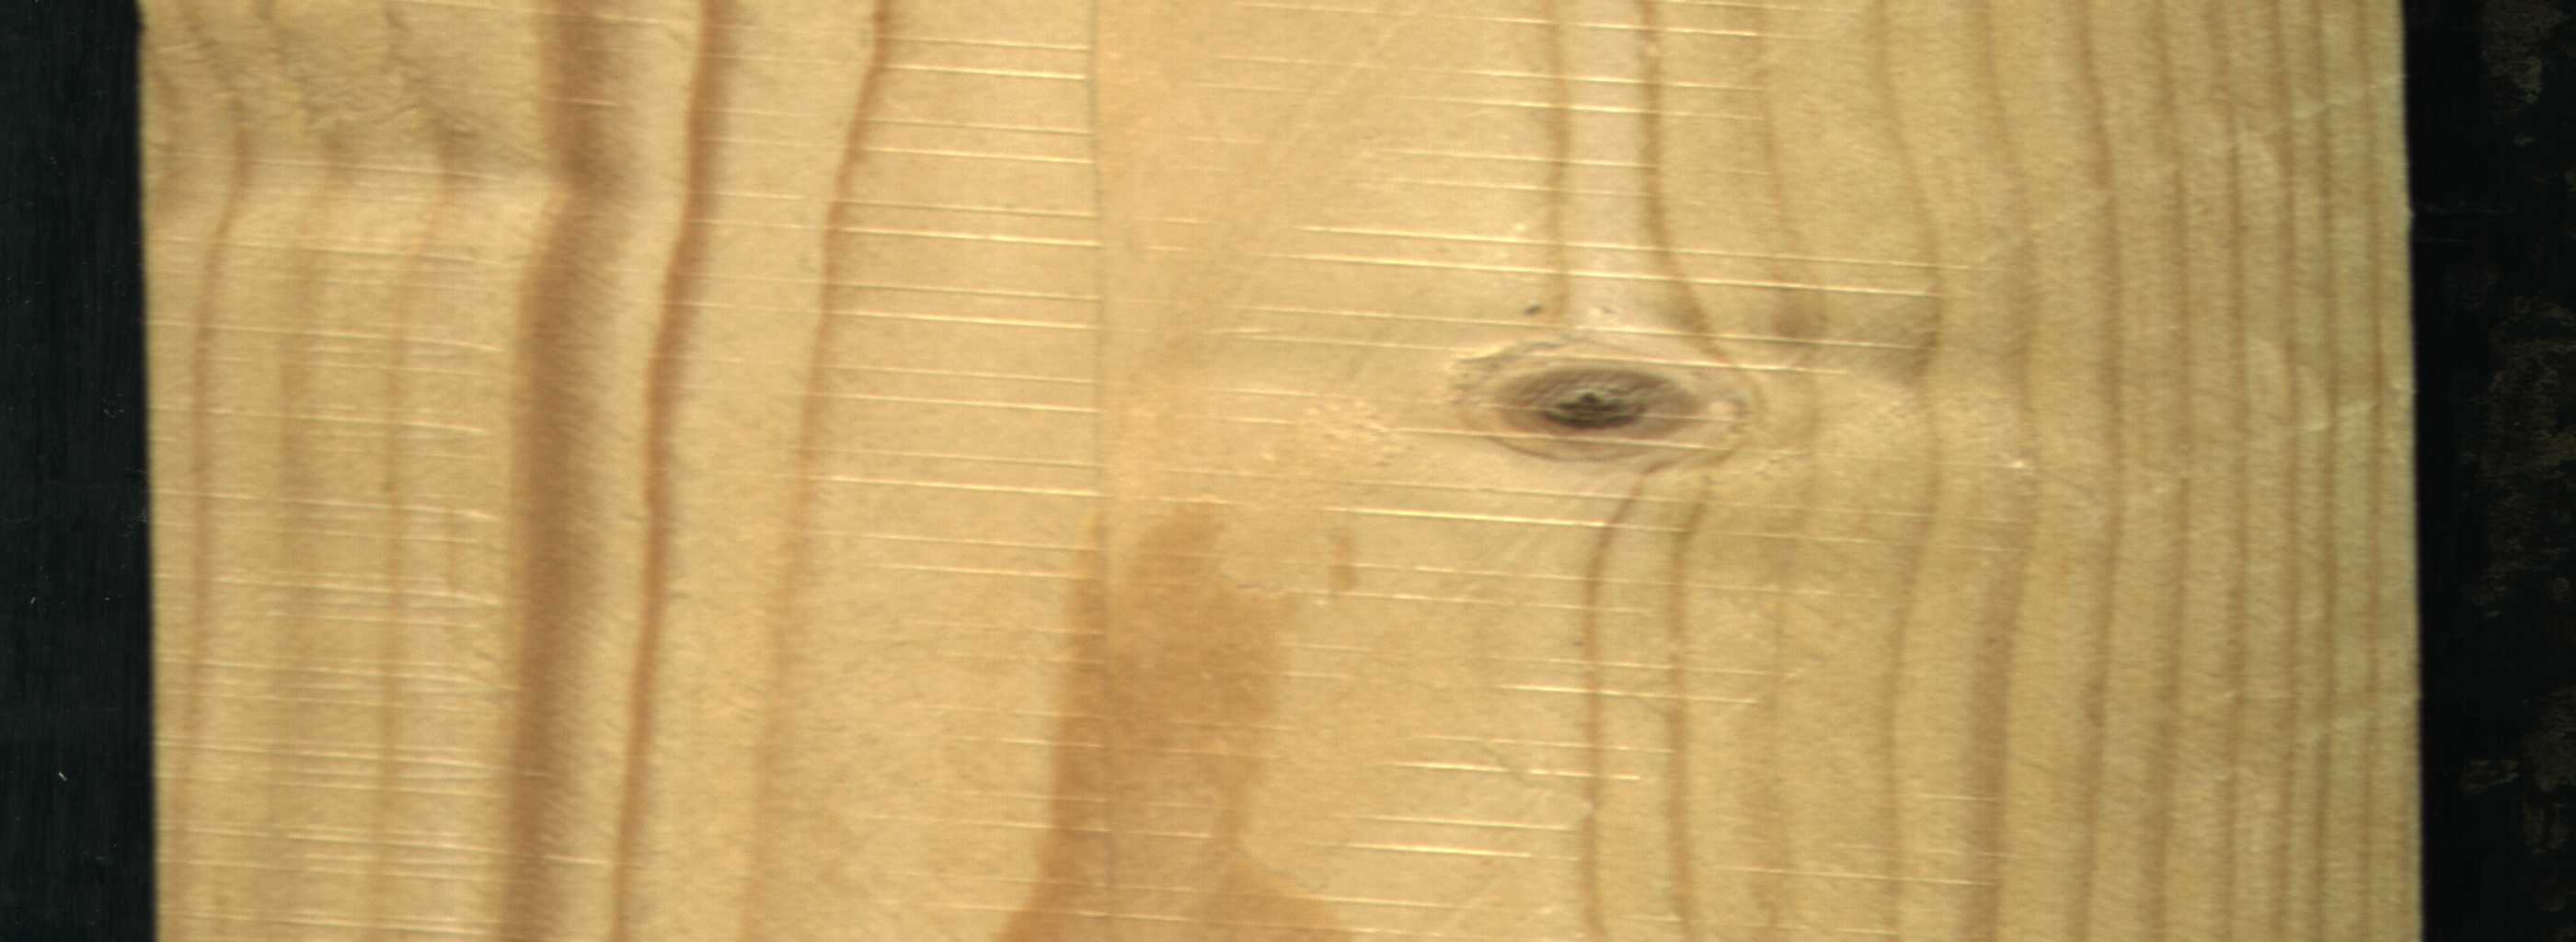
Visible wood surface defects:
Live_Knot